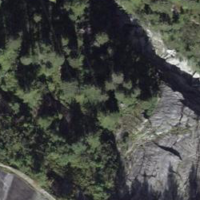
EUNIS habitat code: 31
Species observed at this site:
Molinia caerulea
Sempervivum montanum